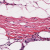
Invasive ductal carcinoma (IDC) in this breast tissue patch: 0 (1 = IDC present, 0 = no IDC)